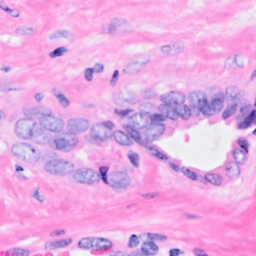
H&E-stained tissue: Breast